Field crop: maize
Growth stage: 1
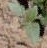
Species: datura